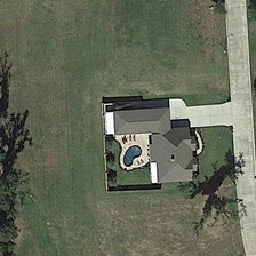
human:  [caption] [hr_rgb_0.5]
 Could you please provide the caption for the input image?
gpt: outside the villa have a road, the other is eyeful green .

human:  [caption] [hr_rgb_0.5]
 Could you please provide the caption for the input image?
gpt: There is a villa on the white roof and a villa with a large swimming pool.

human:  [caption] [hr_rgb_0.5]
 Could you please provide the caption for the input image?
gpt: the family have a swimming pool .

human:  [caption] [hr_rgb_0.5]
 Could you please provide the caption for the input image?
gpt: a a house beside the road .

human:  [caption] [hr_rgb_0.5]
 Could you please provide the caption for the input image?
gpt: There is a villa with a grey roof and a large swimming pool.